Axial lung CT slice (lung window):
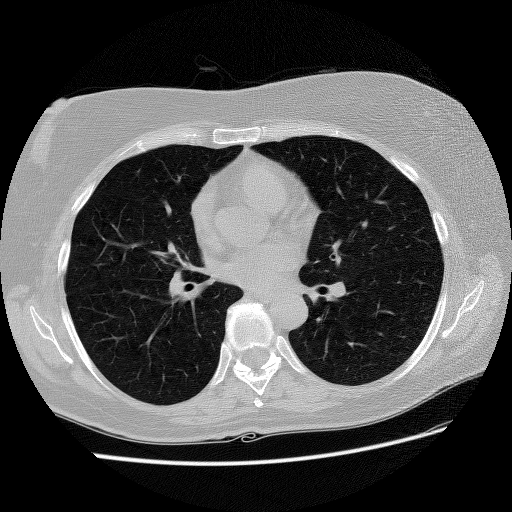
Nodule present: no